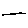
Label: line